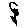
Label: flower